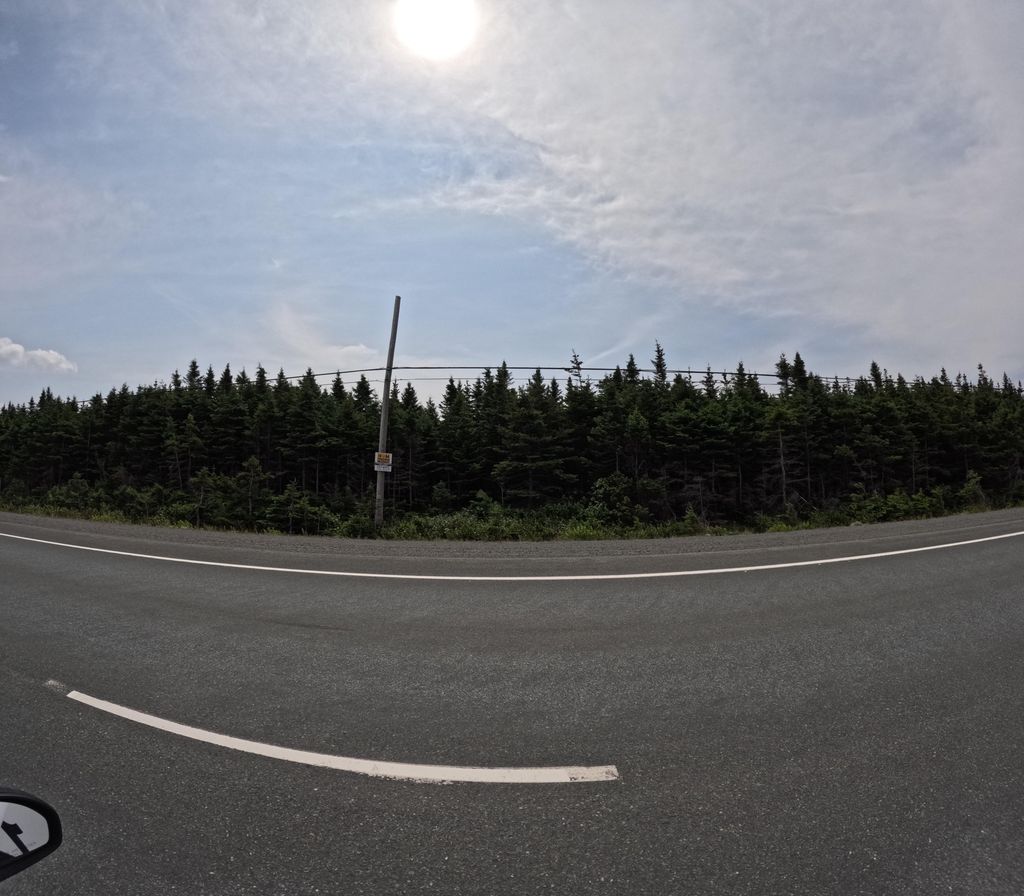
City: st_johns